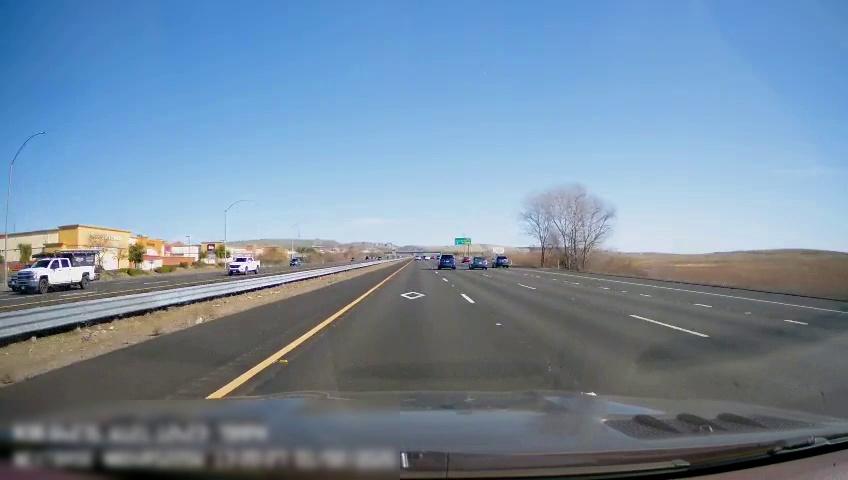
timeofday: Day
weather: Sunny
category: Drivable Space
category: Drivable Space
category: Vehicles | Truck
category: Vehicles | Truck
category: Vehicles | SUV
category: Vehicles | Car
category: Vehicles | Car
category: Vehicles | SUV
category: Lanes | Opposite Lane
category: Lanes | Opposite Lane
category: Lanes | Current Lane
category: Lanes | Current Lane
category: Lanes | Alternate Lane
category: Lanes | Alternate Lane
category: Lanes | Alternate Lane
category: Traffic | Signs